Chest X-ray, PA view. Patient: 60 years old, sex F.
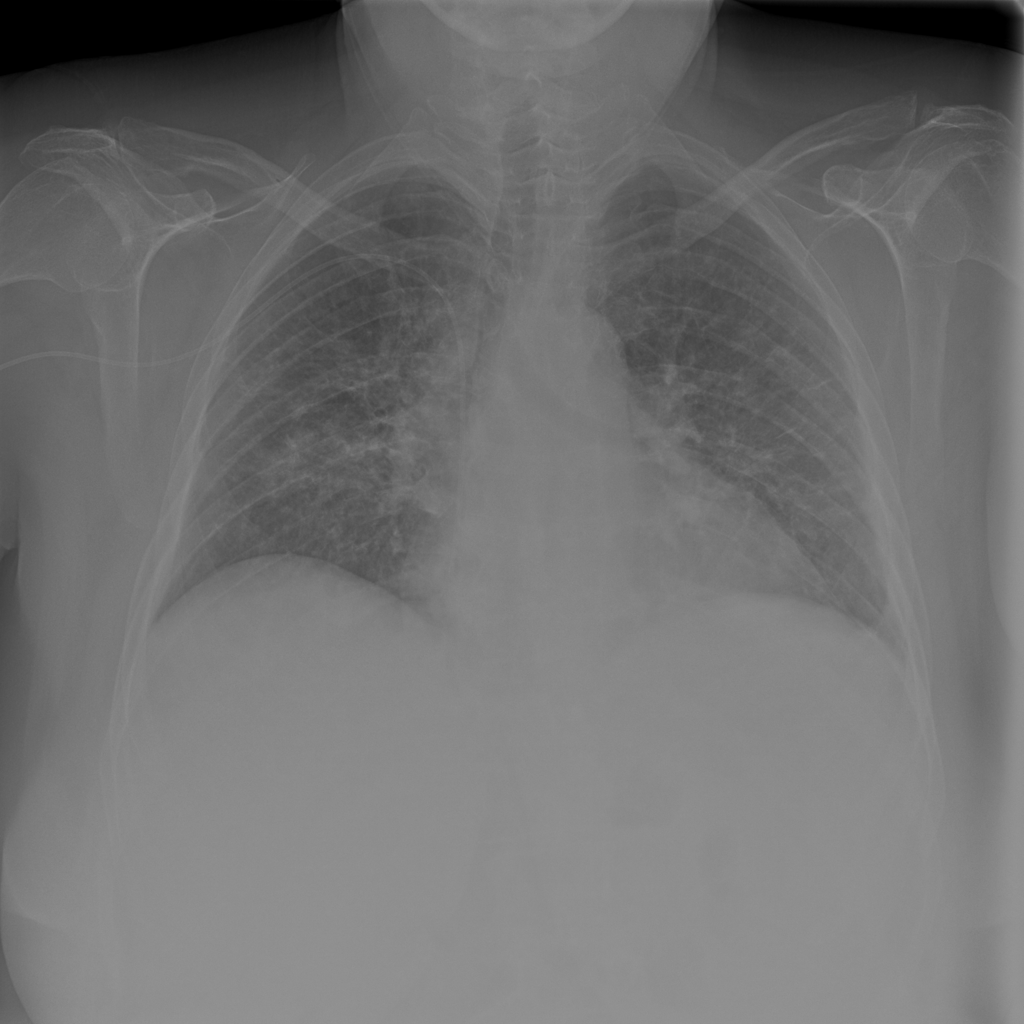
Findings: No Finding